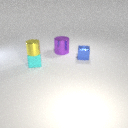
small cyan rubber cube to the left of large purple metal cylinder